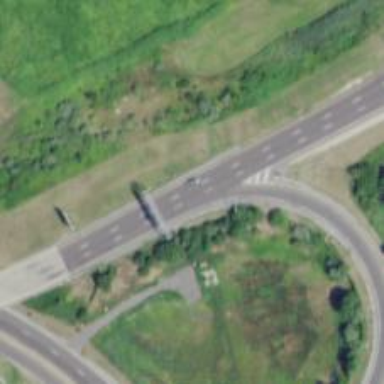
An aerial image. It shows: Motorway junction.